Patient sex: F
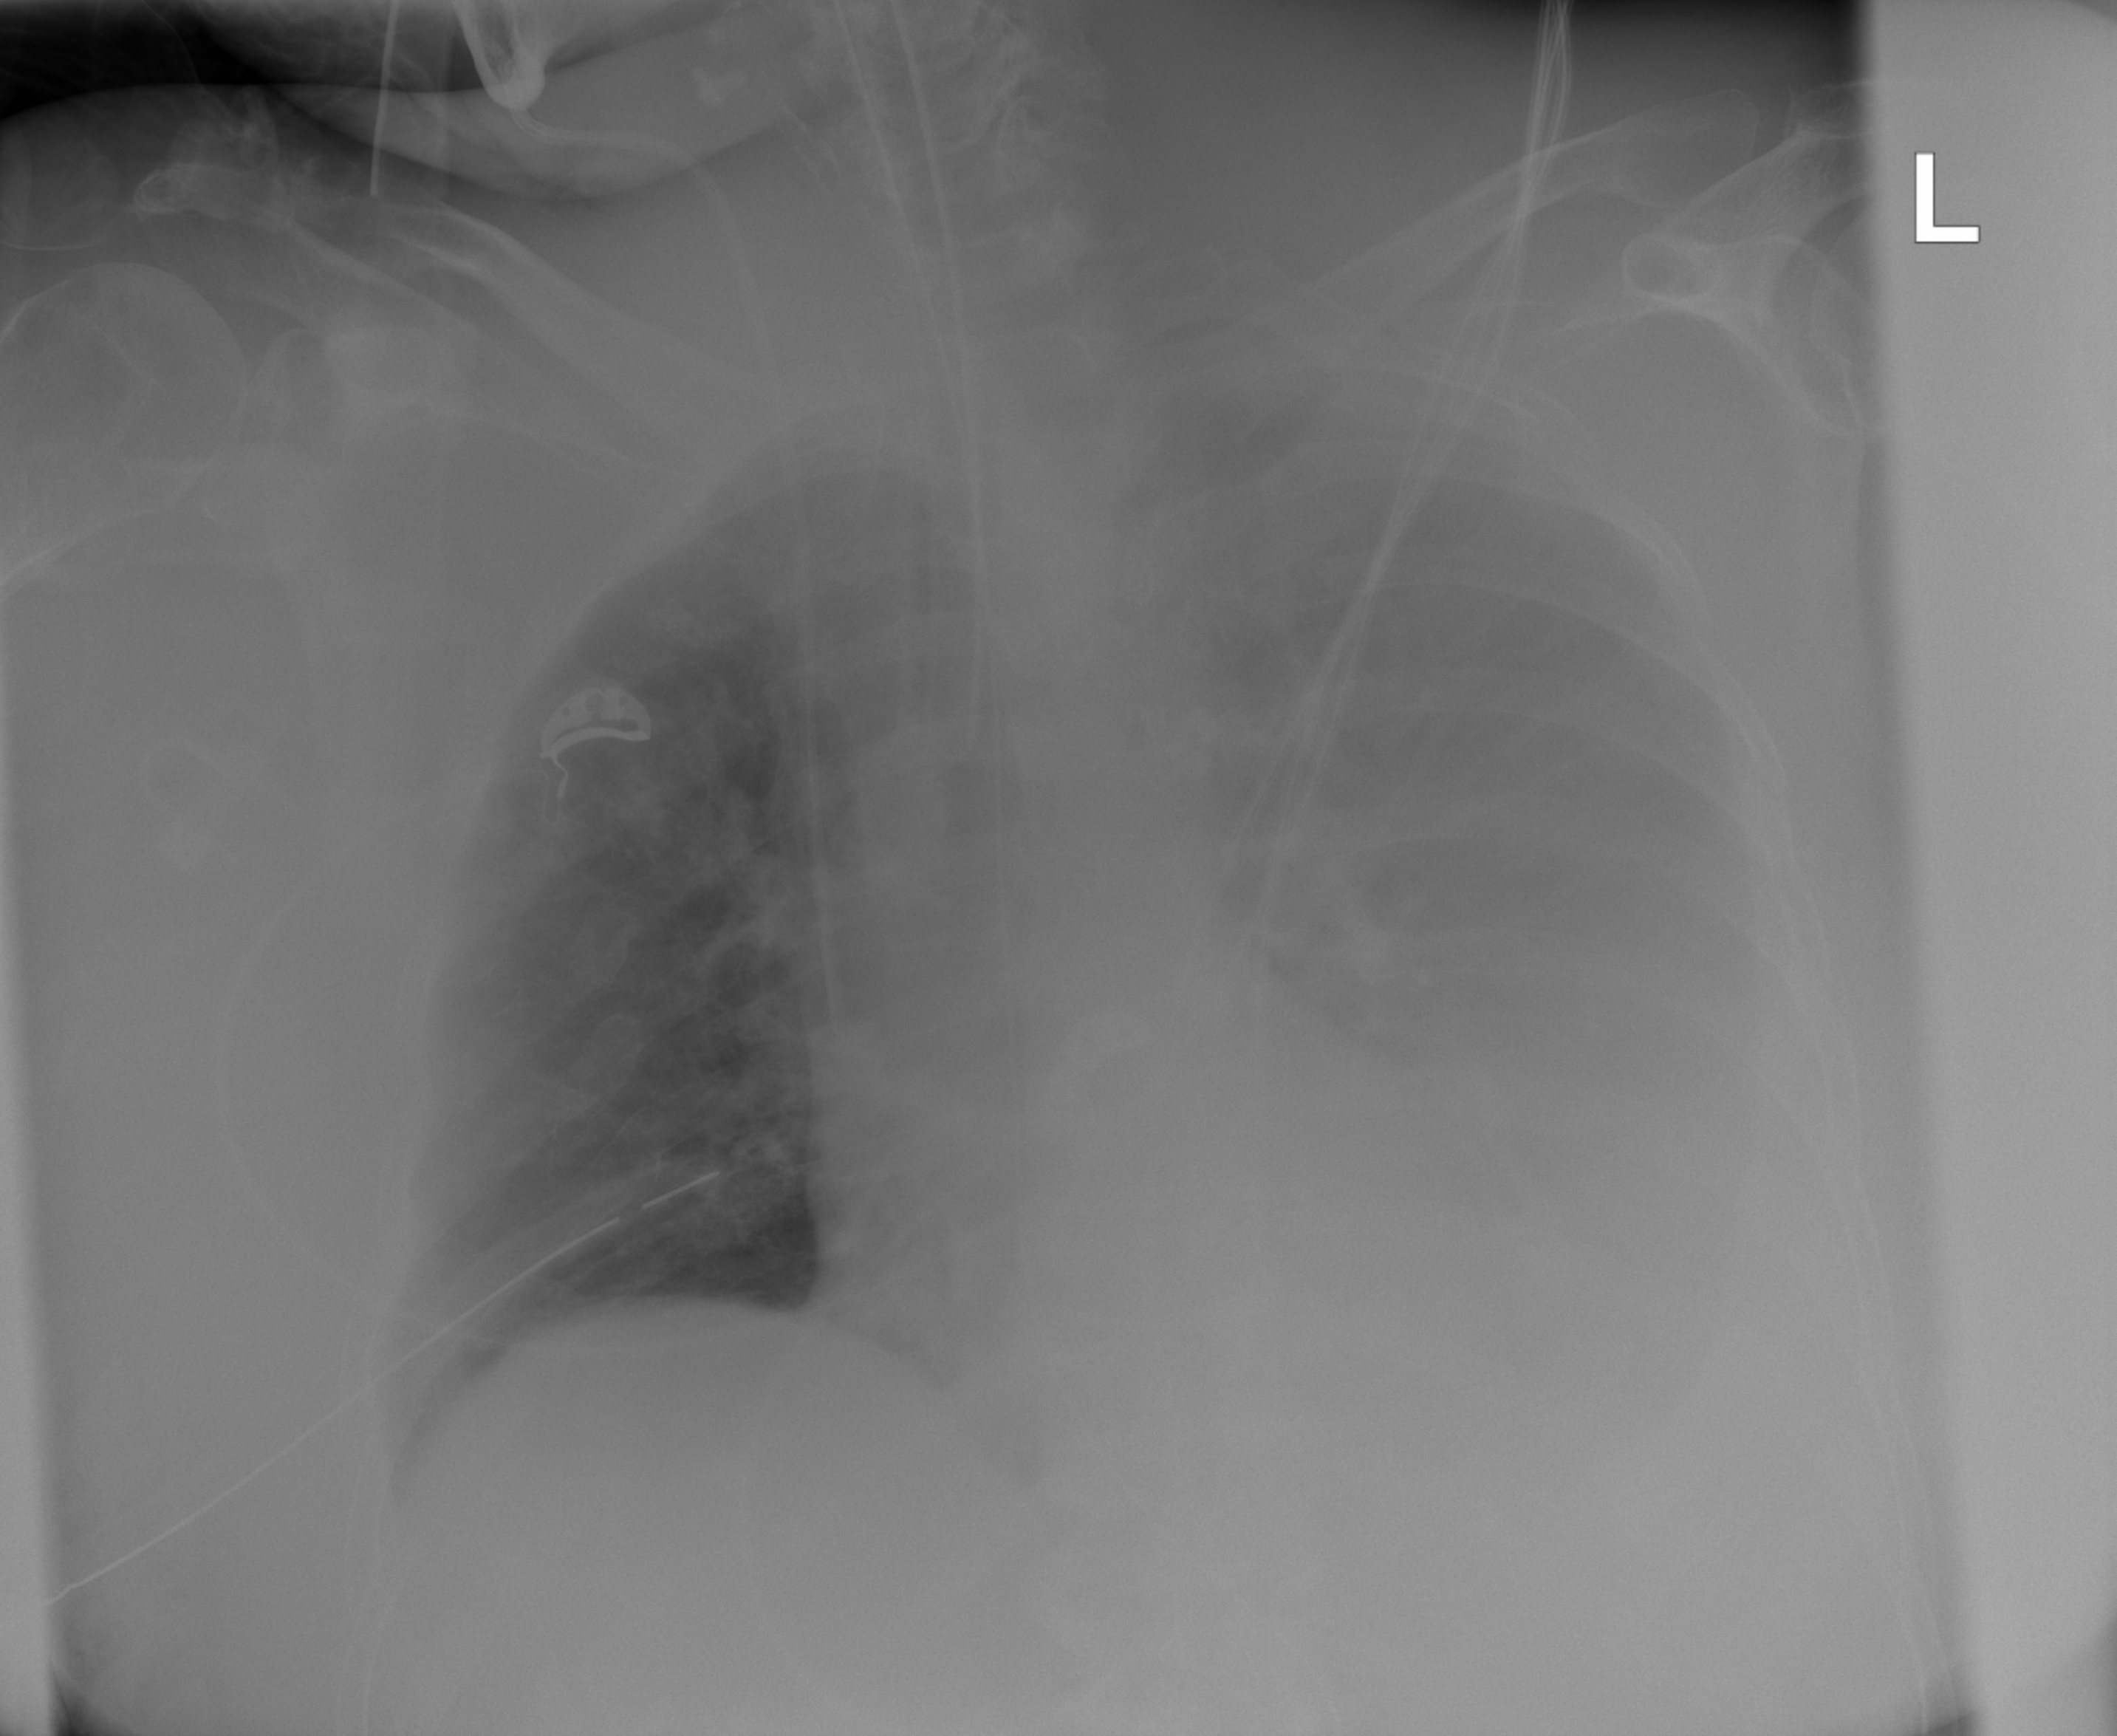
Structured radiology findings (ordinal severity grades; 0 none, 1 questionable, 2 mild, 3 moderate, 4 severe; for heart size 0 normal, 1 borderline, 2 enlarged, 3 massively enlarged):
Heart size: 0
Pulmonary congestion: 0
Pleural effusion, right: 0
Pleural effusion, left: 4
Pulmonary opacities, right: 0
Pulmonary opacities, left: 0
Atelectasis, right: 0
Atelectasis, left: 4